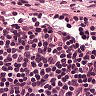
Metastatic tissue present: no